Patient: sex F, age 59
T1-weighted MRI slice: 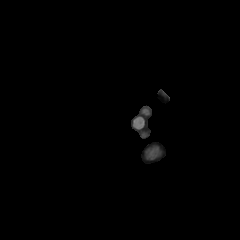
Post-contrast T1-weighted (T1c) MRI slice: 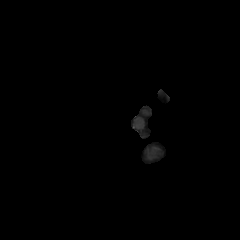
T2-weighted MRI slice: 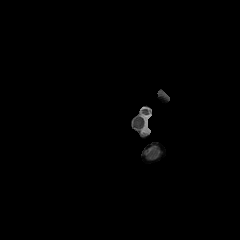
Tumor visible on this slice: no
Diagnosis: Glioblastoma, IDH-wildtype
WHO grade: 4